Interaction volume radius: 10 \u00c5
Interaction volume height: 15 \u00c5
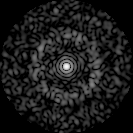
Disorder parameter: 0.8398